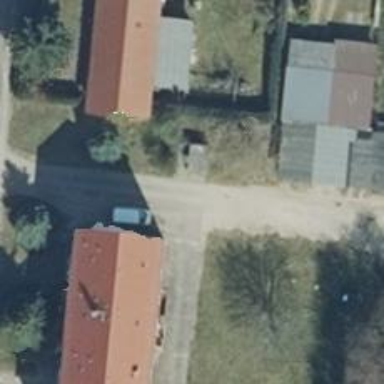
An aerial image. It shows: Driveway.